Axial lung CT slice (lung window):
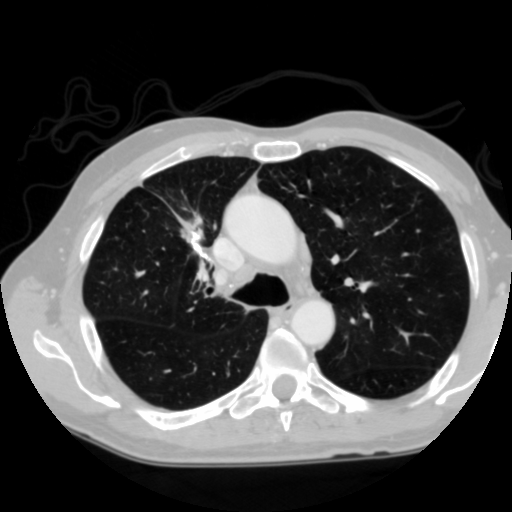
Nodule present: no